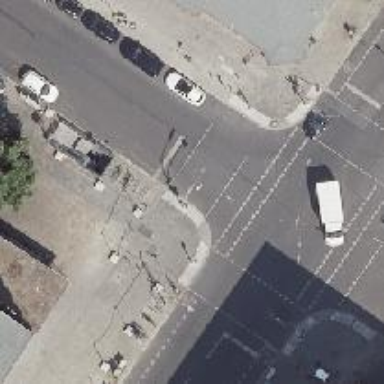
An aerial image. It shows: Road with traffic signals.